Question: I'm using Visual Studio 2012 to develop a SSRS page. When I use "Preview" mode in Visual Studio, parameters are at top of report page, just as the snapshot shows:

However, the parameter panel is moved to right hand side after I deployed reports to a sharepoint 2008 site. How could I get Parameter Panel to the top as in preview mode?
P.S. What if I make two webparts for parameters and table separately in one dashboard, will this approach work?
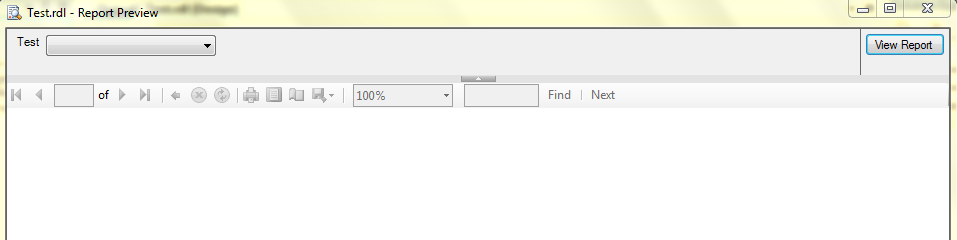
Answer: Using a report wrapper as detailed here could help.
<URL>